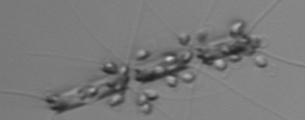
Label: Chaetoceros_didymus_TAG_external_flagellate